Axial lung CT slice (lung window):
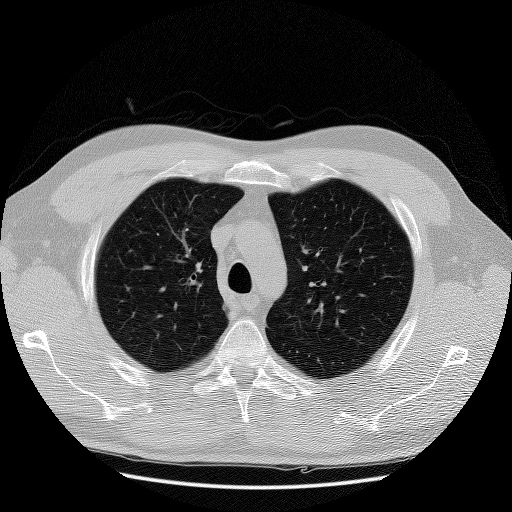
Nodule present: no